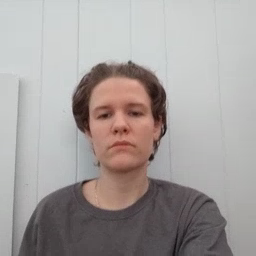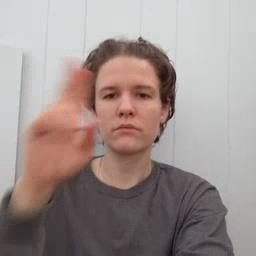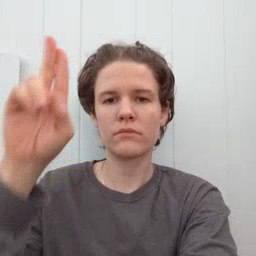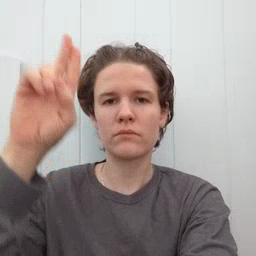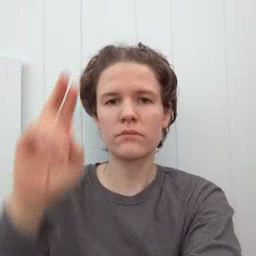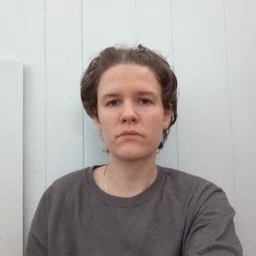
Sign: uncle